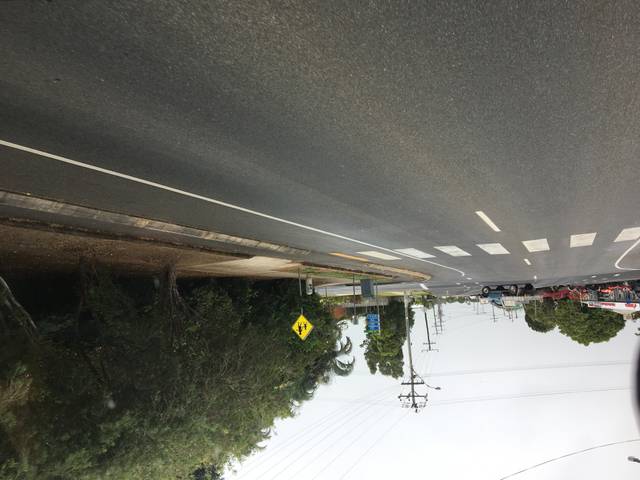
Region: Australia
Coordinates: -16.999, 145.426